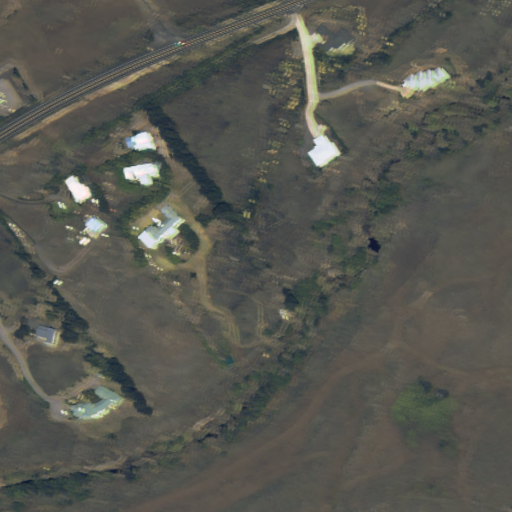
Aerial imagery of valley in Hawaii named Mamaewa Gulch containing only unknown